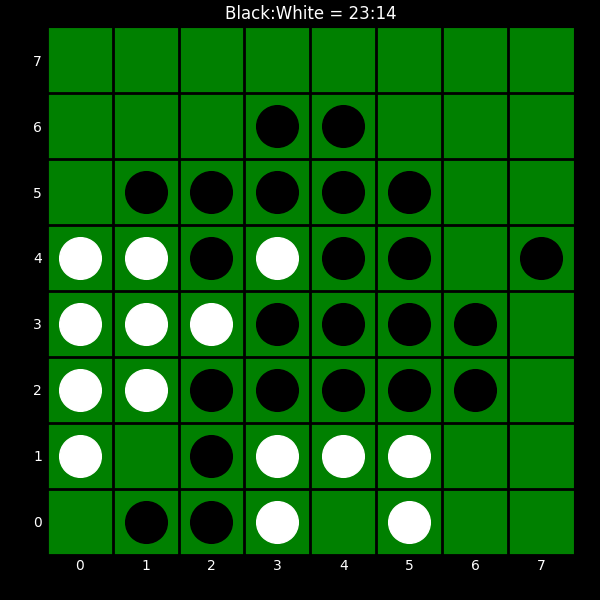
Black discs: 23
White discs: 14